Question: I use installshield to compile an application which works fine during debugging, or when compiled and published using VS.
When I run the installed application I get the following error message:

> See the end of this message for details on invoking just-in-time
(JIT) debugging instead of this dialog box.************** Exception Text ************** System.ArgumentNullException: Value cannot be null. Parameter name:
path at System.IO.File.AppendAllText(String path, String contents)
at SerialPortListener.MainForm.MainForm_Load(Object sender, EventArgs
e) in
c:\Users\Jamie\Documents\SerialPortListener\SerialPortListener\MainForm.cs:line
291 at System.Windows.Forms.Form.OnLoad(EventArgs e) at
System.Windows.Forms.Form.OnCreateControl() at
System.Windows.Forms.Control.CreateControl(Boolean fIgnoreVisible)
at System.Windows.Forms.Control.CreateControl() at
System.Windows.Forms.Control.WmShowWindow(Message& m) at
System.Windows.Forms.Control.WndProc(Message& m) at
System.Windows.Forms.ScrollableControl.WndProc(Message& m) at
System.Windows.Forms.ContainerControl.WndProc(Message& m) at
System.Windows.Forms.Form.WmShowWindow(Message& m) at
System.Windows.Forms.Form.WndProc(Message& m) at
System.Windows.Forms.Control.ControlNativeWindow.OnMessage(Message& m)
at System.Windows.Forms.Control.ControlNativeWindow.WndProc(Message&
m) at System.Windows.Forms.NativeWindow.Callback(IntPtr hWnd, Int32
msg, IntPtr wparam, IntPtr lparam)************** Loaded Assemblies ************** mscorlib
Assembly Version: 4.0.0.0
Win32 Version: 4.0.30319.18444 built by: FX451RTMGDR
CodeBase: file:///C:/Windows/Microsoft.NET/Framework/v4.0.30319/mscorlib.dll
---------------------------------------- SerialPortListener
Assembly Version: 1.0.0.0
Win32 Version: 1.0.0.0
CodeBase: file:///C:/Program%20Files%20(x86)/P%26L%20Software/P%26L%20Hardware%20Helper/SerialPortListener/obj/x86/Debug/SerialPortListener.exe
---------------------------------------- System.Windows.Forms
Assembly Version: 4.0.0.0
Win32 Version: 4.0.30319.18408 built by: FX451RTMGREL
CodeBase: file:///C:/Windows/Microsoft.Net/assembly/GAC_MSIL/System.Windows.Forms/v4.0_4.0.0.0__b77a5c561934e089/System.Windows.Forms.dll
---------------------------------------- System.Drawing
Assembly Version: 4.0.0.0
Win32 Version: 4.0.30319.18408 built by: FX451RTMGREL
CodeBase: file:///C:/Windows/Microsoft.Net/assembly/GAC_MSIL/System.Drawing/v4.0_4.0.0.0__b03f5f7f11d50a3a/System.Drawing.dll
---------------------------------------- System
Assembly Version: 4.0.0.0
Win32 Version: 4.0.30319.34238 built by: FX452RTMGDR
CodeBase: file:///C:/Windows/Microsoft.Net/assembly/GAC_MSIL/System/v4.0_4.0.0.0__b77a5c561934e089/System.dll
---------------------------------------- System.Configuration
Assembly Version: 4.0.0.0
Win32 Version: 4.0.30319.18408 built by: FX451RTMGREL
CodeBase: file:///C:/Windows/Microsoft.Net/assembly/GAC_MSIL/System.Configuration/v4.0_4.0.0.0__b03f5f7f11d50a3a/System.Configuration.dll
---------------------------------------- System.Xml
Assembly Version: 4.0.0.0
Win32 Version: 4.0.30319.34234 built by: FX452RTMGDR
CodeBase: file:///C:/Windows/Microsoft.Net/assembly/GAC_MSIL/System.Xml/v4.0_4.0.0.0__b77a5c561934e089/System.Xml.dll
---------------------------------------- Accessibility
Assembly Version: 4.0.0.0
Win32 Version: 4.0.30319.18408 built by: FX451RTMGREL
## CodeBase: file:///C:/Windows/Microsoft.Net/assembly/GAC_MSIL/Accessibility/v4.0_4.0.0.0__b03f5f7f11d50a3a/Accessibility.dll
************** JIT Debugging ************** To enable just-in-time (JIT) debugging, the .config file for this application or computer
(machine.config) must have the jitDebugging value set in the
system.windows.forms section. The application must also be compiled
with debugging enabled.For example:
When JIT debugging is enabled, any unhandled exception will be sent to
the JIT debugger registered on the computer rather than be handled by
this dialog box.
I have tried doing as it said and enabling jit debugging. That didn't work though. I can't seem to figure out the cause of this problem. I added some code at key points in the form to write the line number to a text file so I could see where it fails but it seems like the error occurs much before those logged messages. If I click continue the message keeps displaying, if I keep clicking, it seems as though it does slowly progress through the code but it takes many clicks of the same error.
Below is the MainForm_Load method:
'''
private void MainForm_Load(object sender, EventArgs e)
{
backgroundWorker1.RunWorkerAsync(txtTerminal.Text);
File.AppendAllText(ConfigurationManager.AppSettings["ErrorLog"],"Line:284" + Environment.NewLine);
}
'''
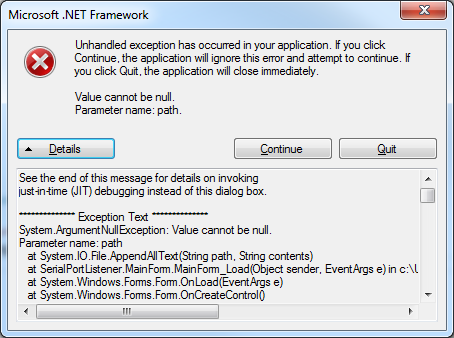
Answer: You generate a path in your 'MainForm_Load' method in 'MainForm'.
That fails and the result becomes 'null'. At least that's what the exception says..